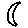
Label: moon